You are looking at the unprocessed time series of a bearing vibration snapshot. Determine the bearing's health state. Answer with exactly one of: normal, inner_race, outer_race, ball.
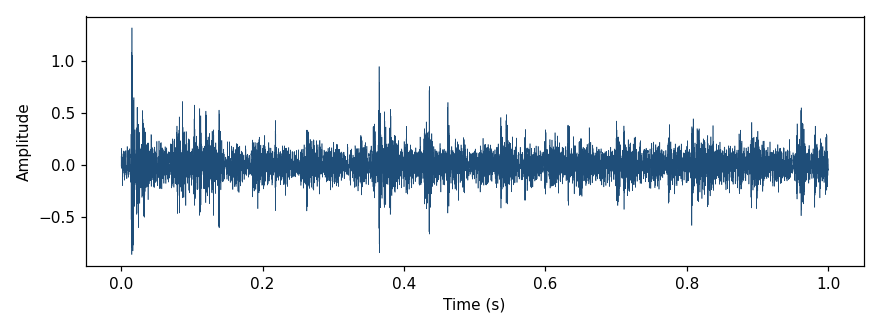
Answer: ball